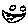
Label: smiley face